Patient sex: F
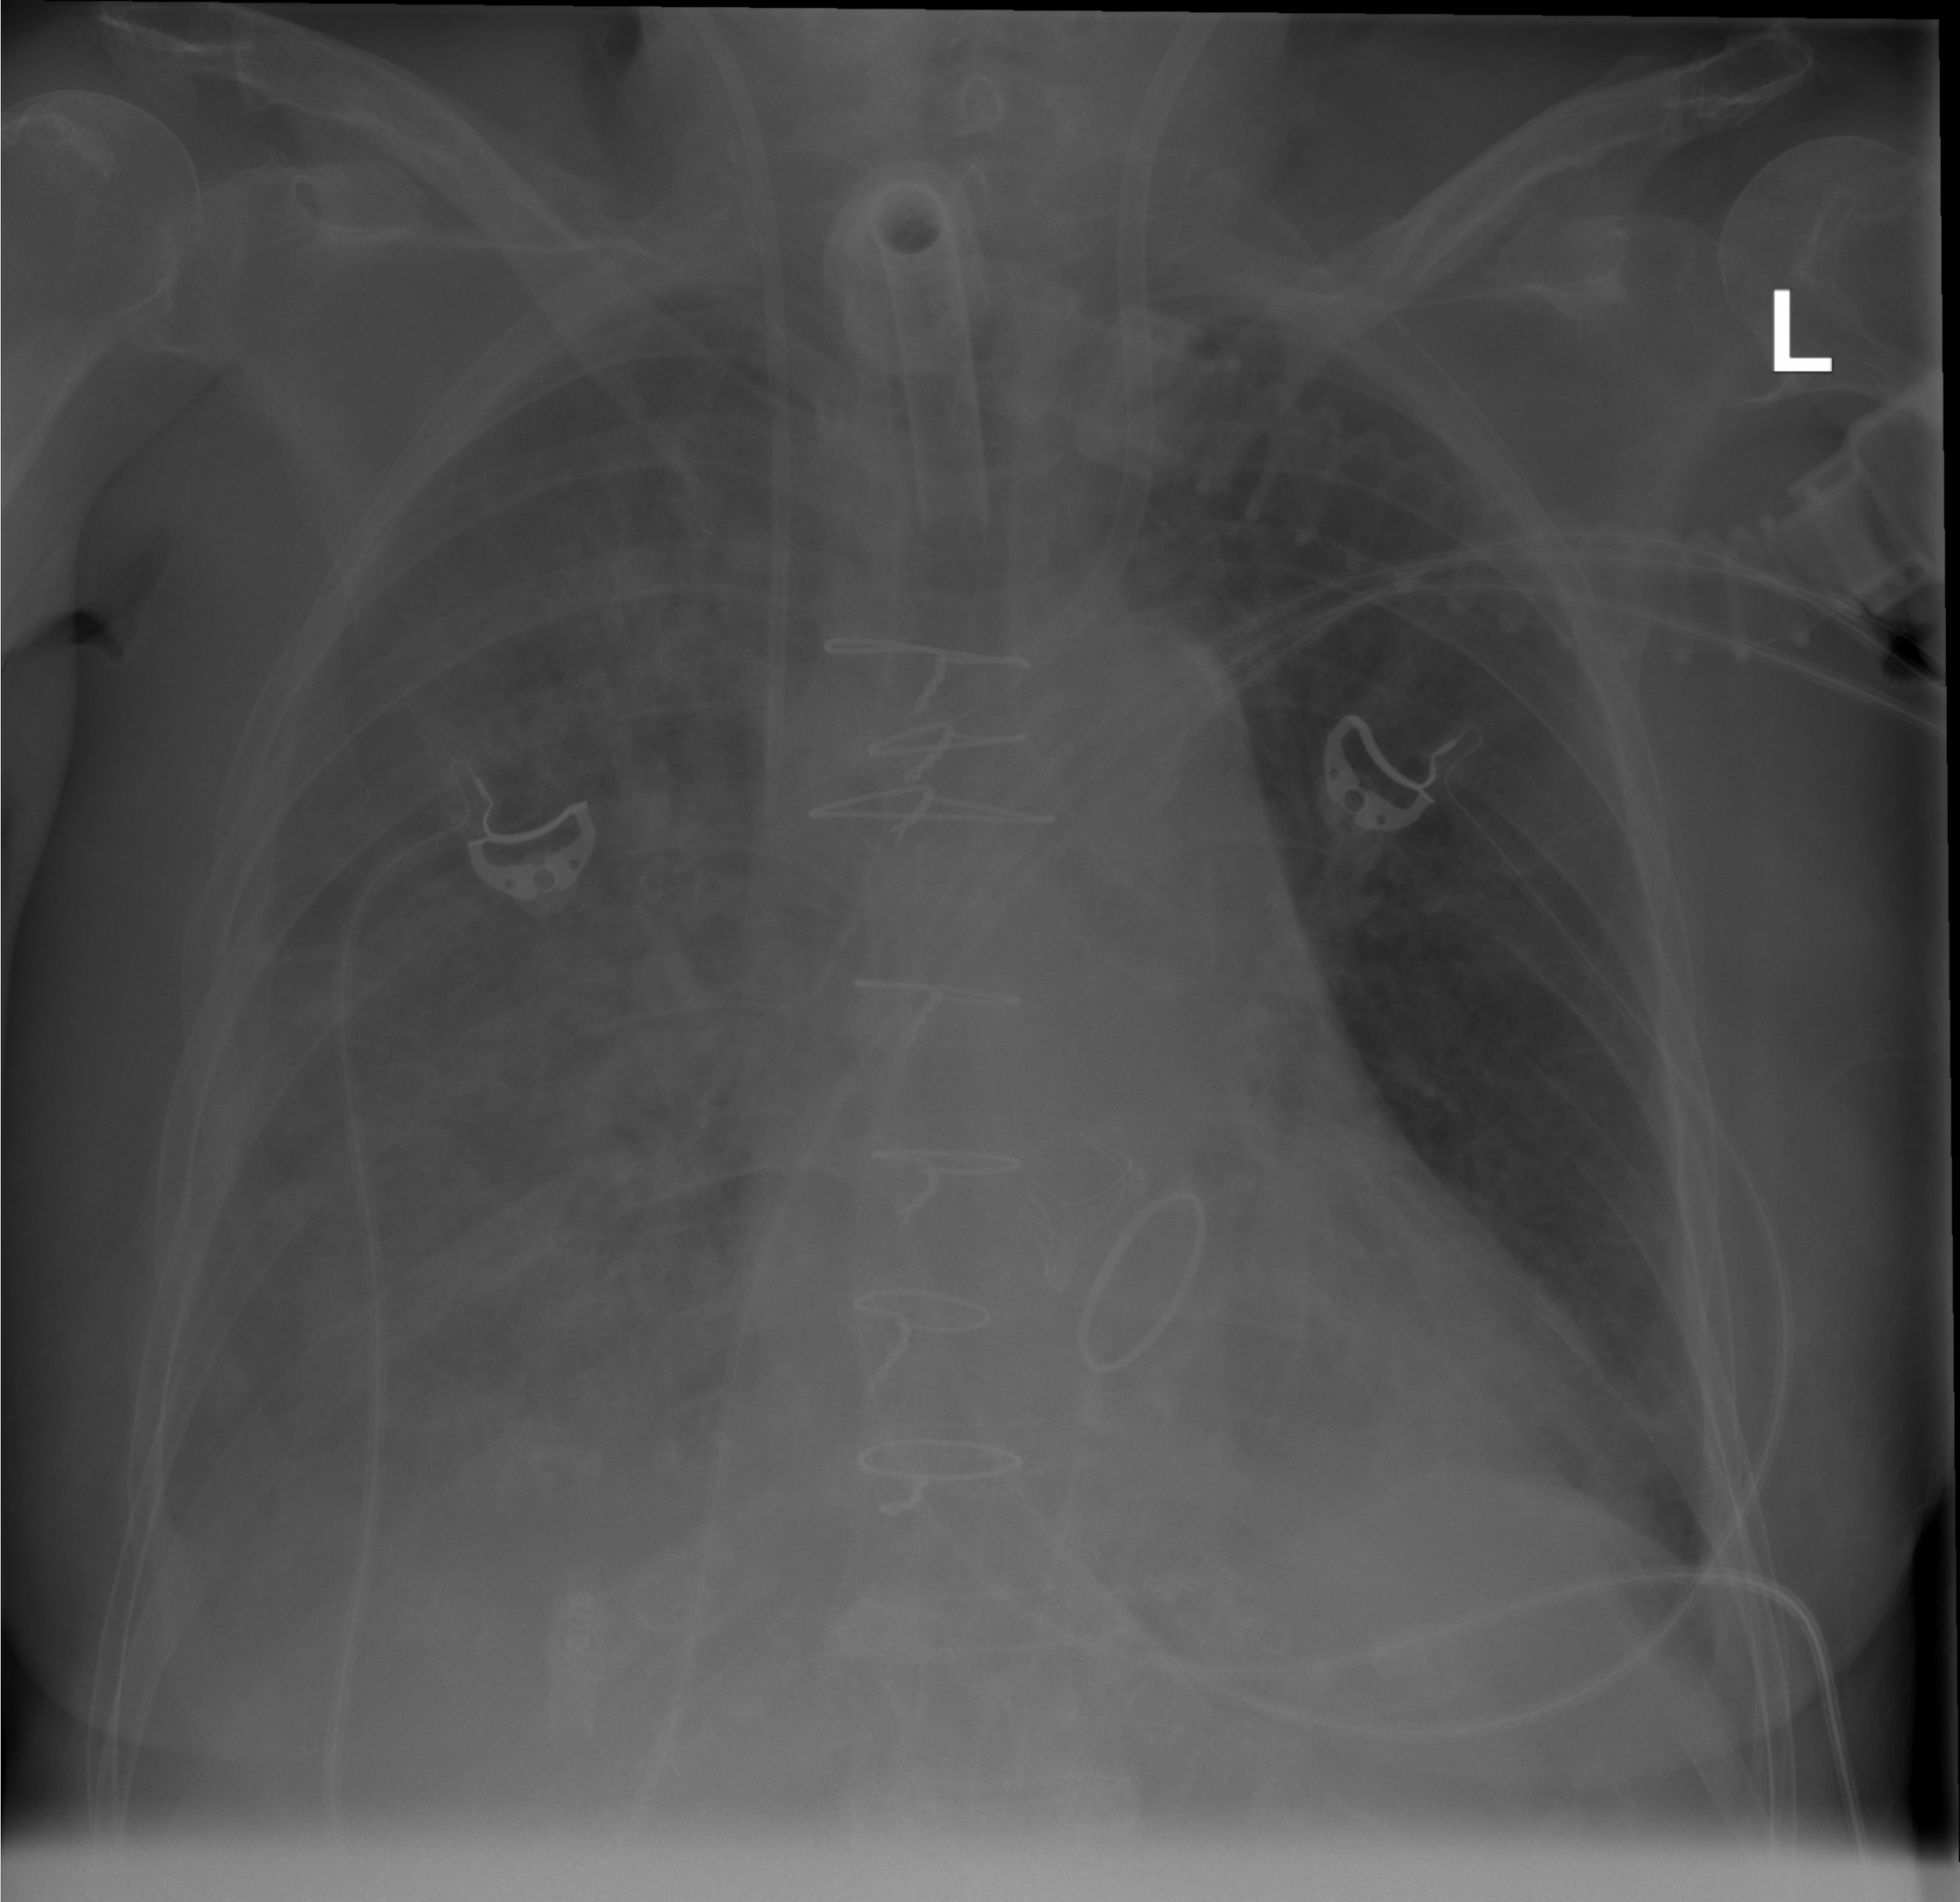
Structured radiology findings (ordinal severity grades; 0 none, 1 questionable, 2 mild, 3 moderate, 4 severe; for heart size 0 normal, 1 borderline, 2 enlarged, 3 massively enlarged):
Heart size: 0
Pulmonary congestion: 0
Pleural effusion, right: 1
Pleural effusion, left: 0
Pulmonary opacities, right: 3
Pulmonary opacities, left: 0
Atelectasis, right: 3
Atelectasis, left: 1